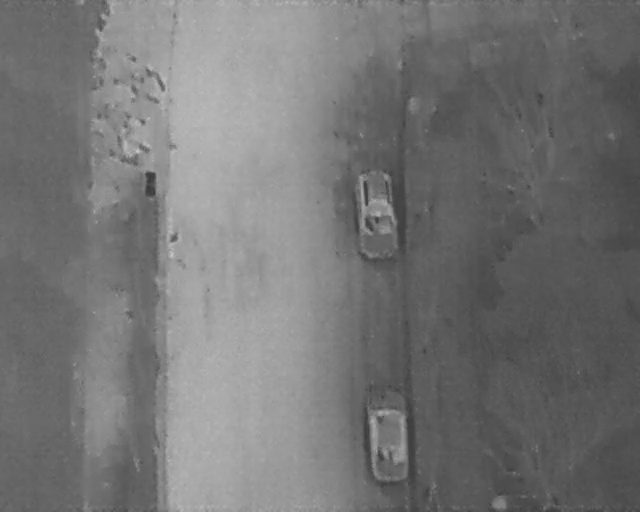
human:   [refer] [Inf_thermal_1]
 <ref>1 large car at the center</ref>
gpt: <box>[[51, 37, 66, 46, 176]]</box>